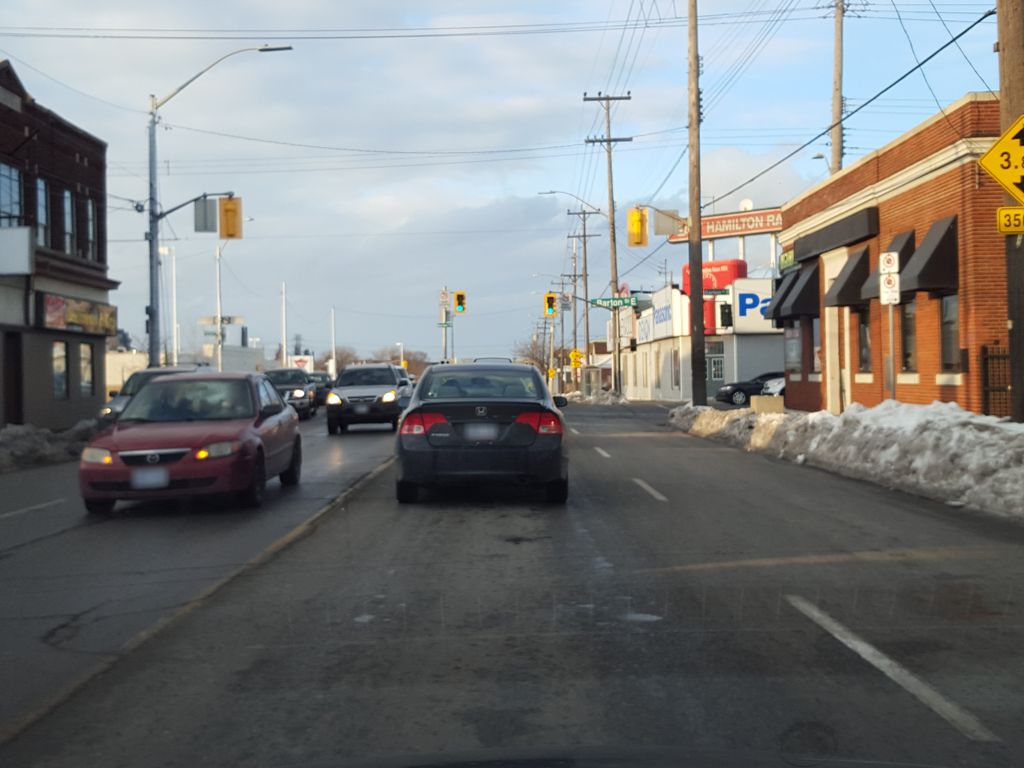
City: hamilton